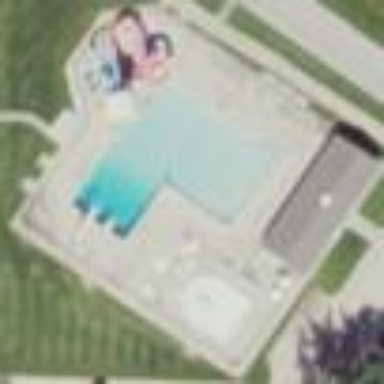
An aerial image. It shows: Sports centre focused on swimming activities.